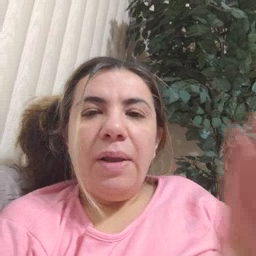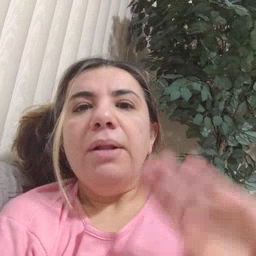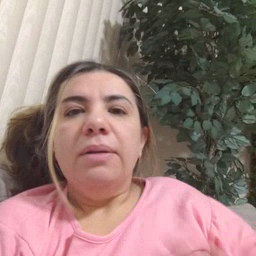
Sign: brown